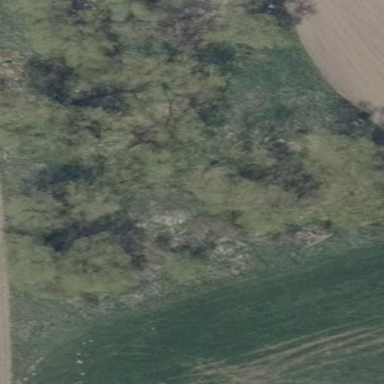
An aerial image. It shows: Patch of scrub vegetation.